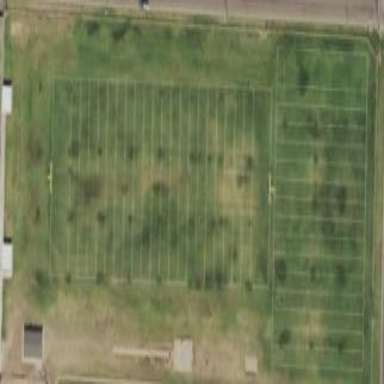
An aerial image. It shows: American football pitch.